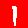
Digit: 1